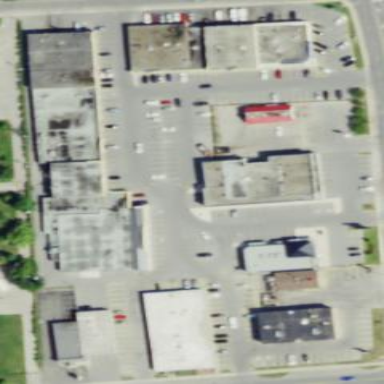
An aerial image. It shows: Retail area.